Field crop: tomato
Growth stage: 1
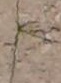
Species: cyperus